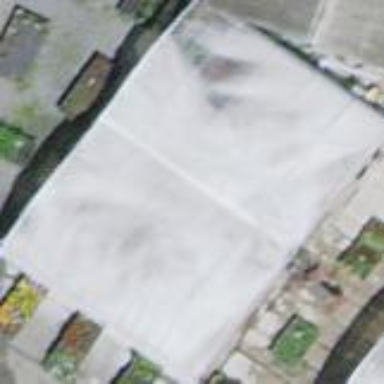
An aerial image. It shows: Greenhouse used for horticulture.